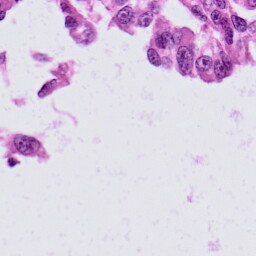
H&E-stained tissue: Skin